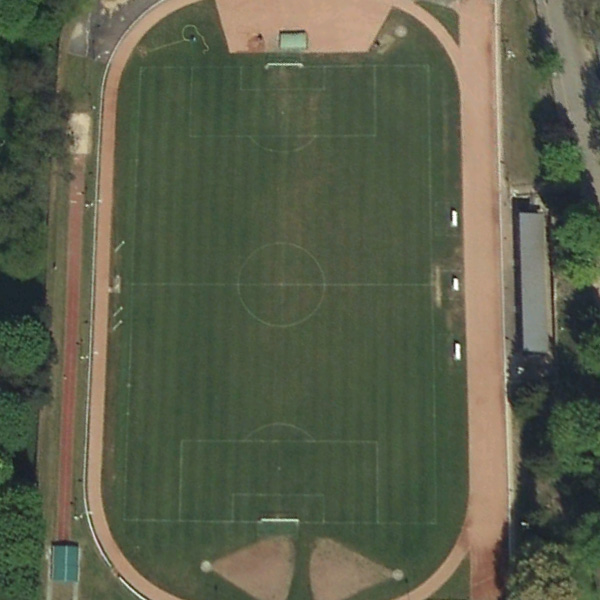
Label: Playground